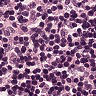
Metastatic tissue present: no